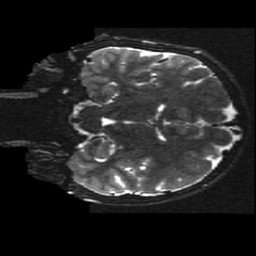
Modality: T2w
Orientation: coronal
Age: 16
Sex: male
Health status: ill
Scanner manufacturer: ge
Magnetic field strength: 3 T
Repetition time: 7.5 s
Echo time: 0.1015 s